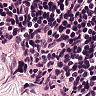
Metastatic tissue present: no